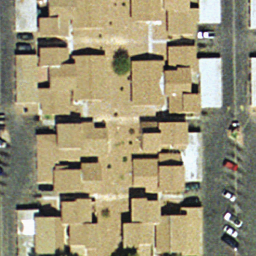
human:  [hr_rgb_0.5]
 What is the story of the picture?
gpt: dense residential